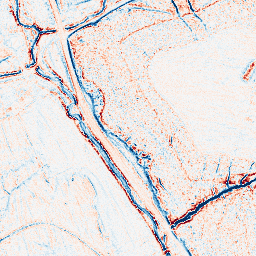
Category: edge_preserving
Decomposition family: anisotropic_diffusion
Decomposition parameters: iterations: 20
kappa: 30
gamma: 0.05
Upsampling method: quintic
Upsampling parameters: scale: 8
Upsampling scale: 8